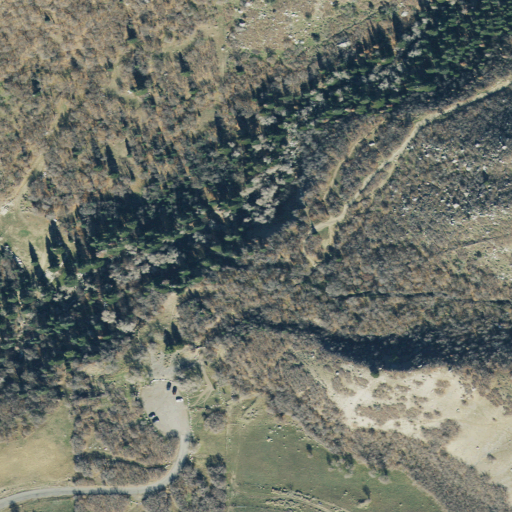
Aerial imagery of valley in Utah named Phelps Canyon containing deciduous forest, shrub, evergreen forest, and open development